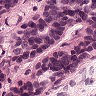
Metastatic tissue present: yes